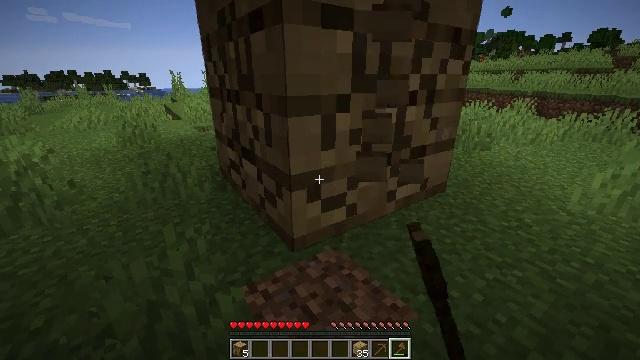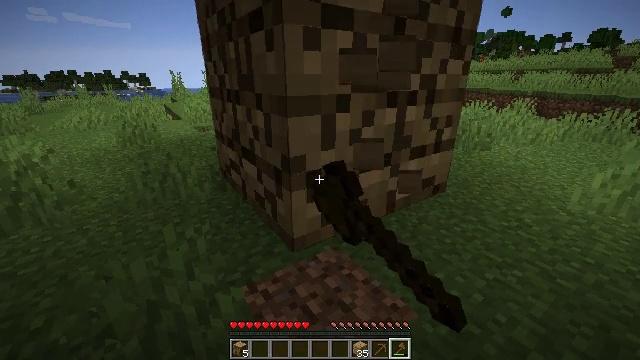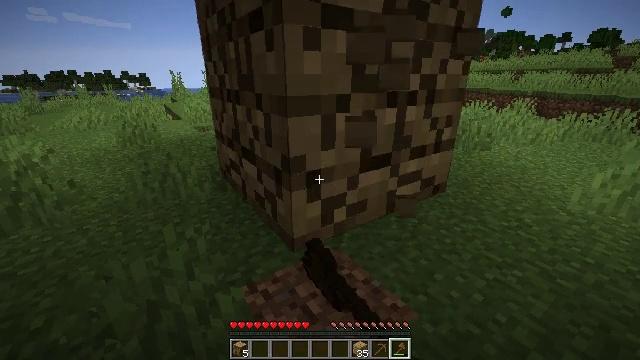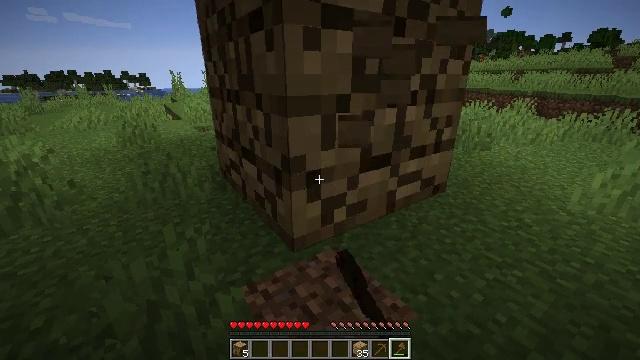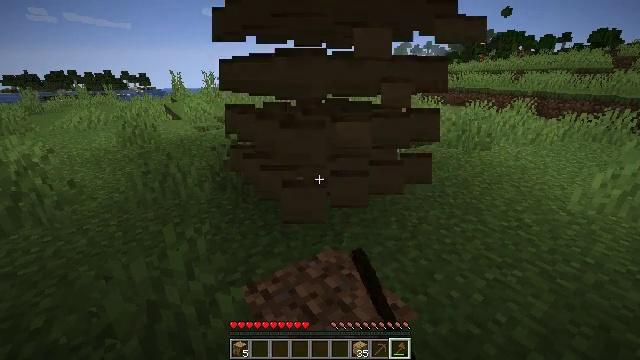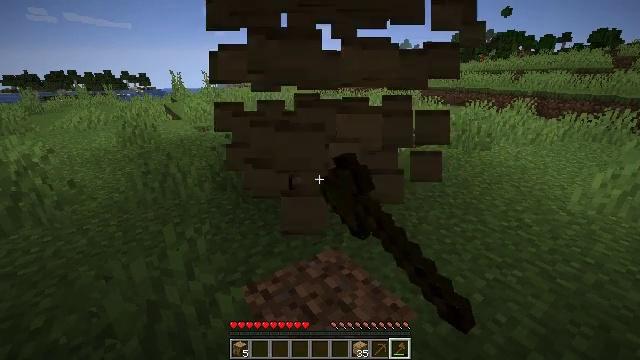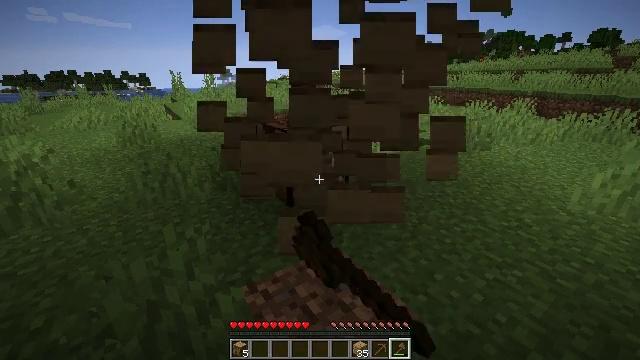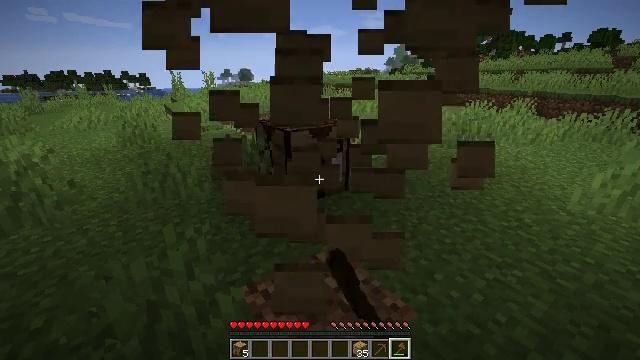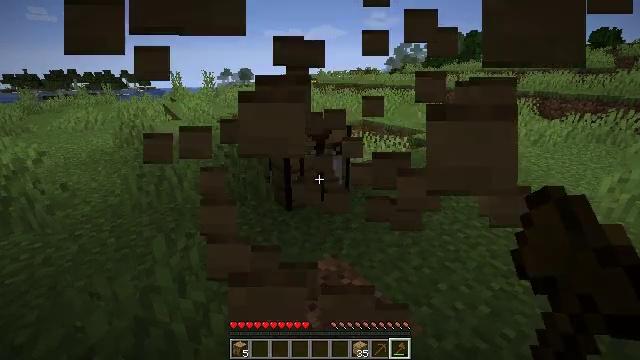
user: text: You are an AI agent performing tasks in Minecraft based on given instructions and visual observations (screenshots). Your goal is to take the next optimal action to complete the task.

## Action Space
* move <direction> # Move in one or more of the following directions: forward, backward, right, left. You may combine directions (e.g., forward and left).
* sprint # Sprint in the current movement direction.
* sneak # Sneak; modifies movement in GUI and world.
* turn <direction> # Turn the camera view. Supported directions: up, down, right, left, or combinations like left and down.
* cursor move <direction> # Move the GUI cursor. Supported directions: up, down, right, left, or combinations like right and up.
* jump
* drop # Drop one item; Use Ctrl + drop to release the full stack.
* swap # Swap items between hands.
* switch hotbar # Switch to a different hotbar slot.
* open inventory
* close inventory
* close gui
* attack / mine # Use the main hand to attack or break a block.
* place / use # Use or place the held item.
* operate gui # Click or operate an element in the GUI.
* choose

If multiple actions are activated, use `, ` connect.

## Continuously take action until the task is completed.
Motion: motion action
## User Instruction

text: Mine planks.
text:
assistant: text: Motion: attack / mine
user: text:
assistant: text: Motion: attack / mine
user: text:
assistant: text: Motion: attack / mine
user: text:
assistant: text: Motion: attack / mine
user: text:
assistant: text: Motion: attack / mine
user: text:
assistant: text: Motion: attack / mine
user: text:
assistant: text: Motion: attack / mine
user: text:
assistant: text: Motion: move forward, attack / mine
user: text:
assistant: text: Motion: attack / mine